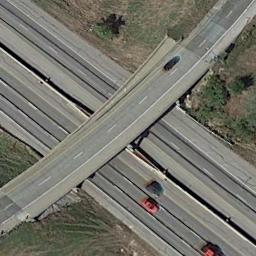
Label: overpass